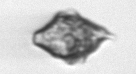
Label: Kryptoperidinium_triquetrum